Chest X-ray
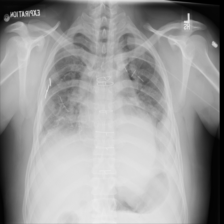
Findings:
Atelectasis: negative
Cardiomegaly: negative
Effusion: negative
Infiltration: negative
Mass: positive
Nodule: negative
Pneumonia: negative
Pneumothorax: negative
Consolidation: negative
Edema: negative
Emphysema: negative
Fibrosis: negative
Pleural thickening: negative
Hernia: negative